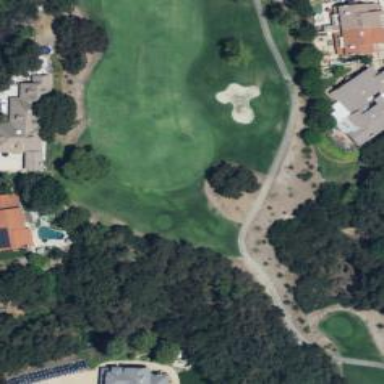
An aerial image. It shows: Path for golf carts.